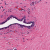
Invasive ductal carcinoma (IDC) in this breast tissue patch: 0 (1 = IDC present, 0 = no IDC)